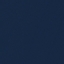
Land use / land cover class: SeaLake